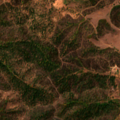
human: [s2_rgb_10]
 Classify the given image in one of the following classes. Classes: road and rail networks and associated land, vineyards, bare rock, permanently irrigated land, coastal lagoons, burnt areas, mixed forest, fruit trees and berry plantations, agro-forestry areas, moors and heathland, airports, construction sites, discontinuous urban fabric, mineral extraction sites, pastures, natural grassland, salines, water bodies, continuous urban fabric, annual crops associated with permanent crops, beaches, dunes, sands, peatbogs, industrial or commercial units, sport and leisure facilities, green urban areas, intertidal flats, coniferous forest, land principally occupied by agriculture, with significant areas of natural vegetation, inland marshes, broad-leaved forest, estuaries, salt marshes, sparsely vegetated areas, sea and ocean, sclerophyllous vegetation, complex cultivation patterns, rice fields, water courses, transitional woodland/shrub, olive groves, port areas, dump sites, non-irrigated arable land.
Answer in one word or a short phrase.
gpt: land principally occupied by agriculture, with significant areas of natural vegetation, agro-forestry areas, broad-leaved forest